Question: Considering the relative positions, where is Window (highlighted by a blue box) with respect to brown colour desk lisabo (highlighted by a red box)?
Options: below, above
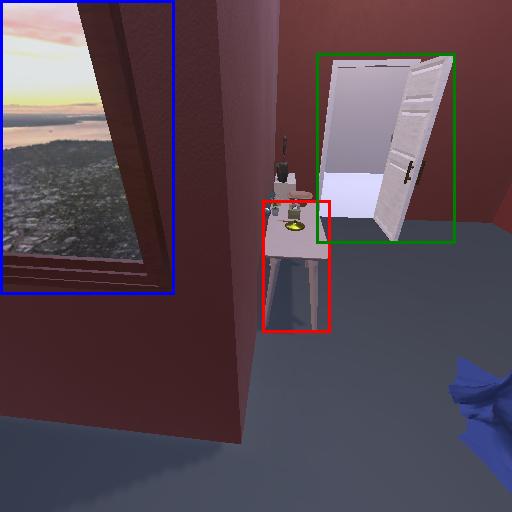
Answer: below